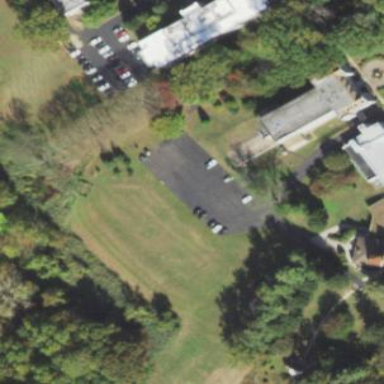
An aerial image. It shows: Parking area.